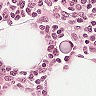
Metastatic tissue present: no